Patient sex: M
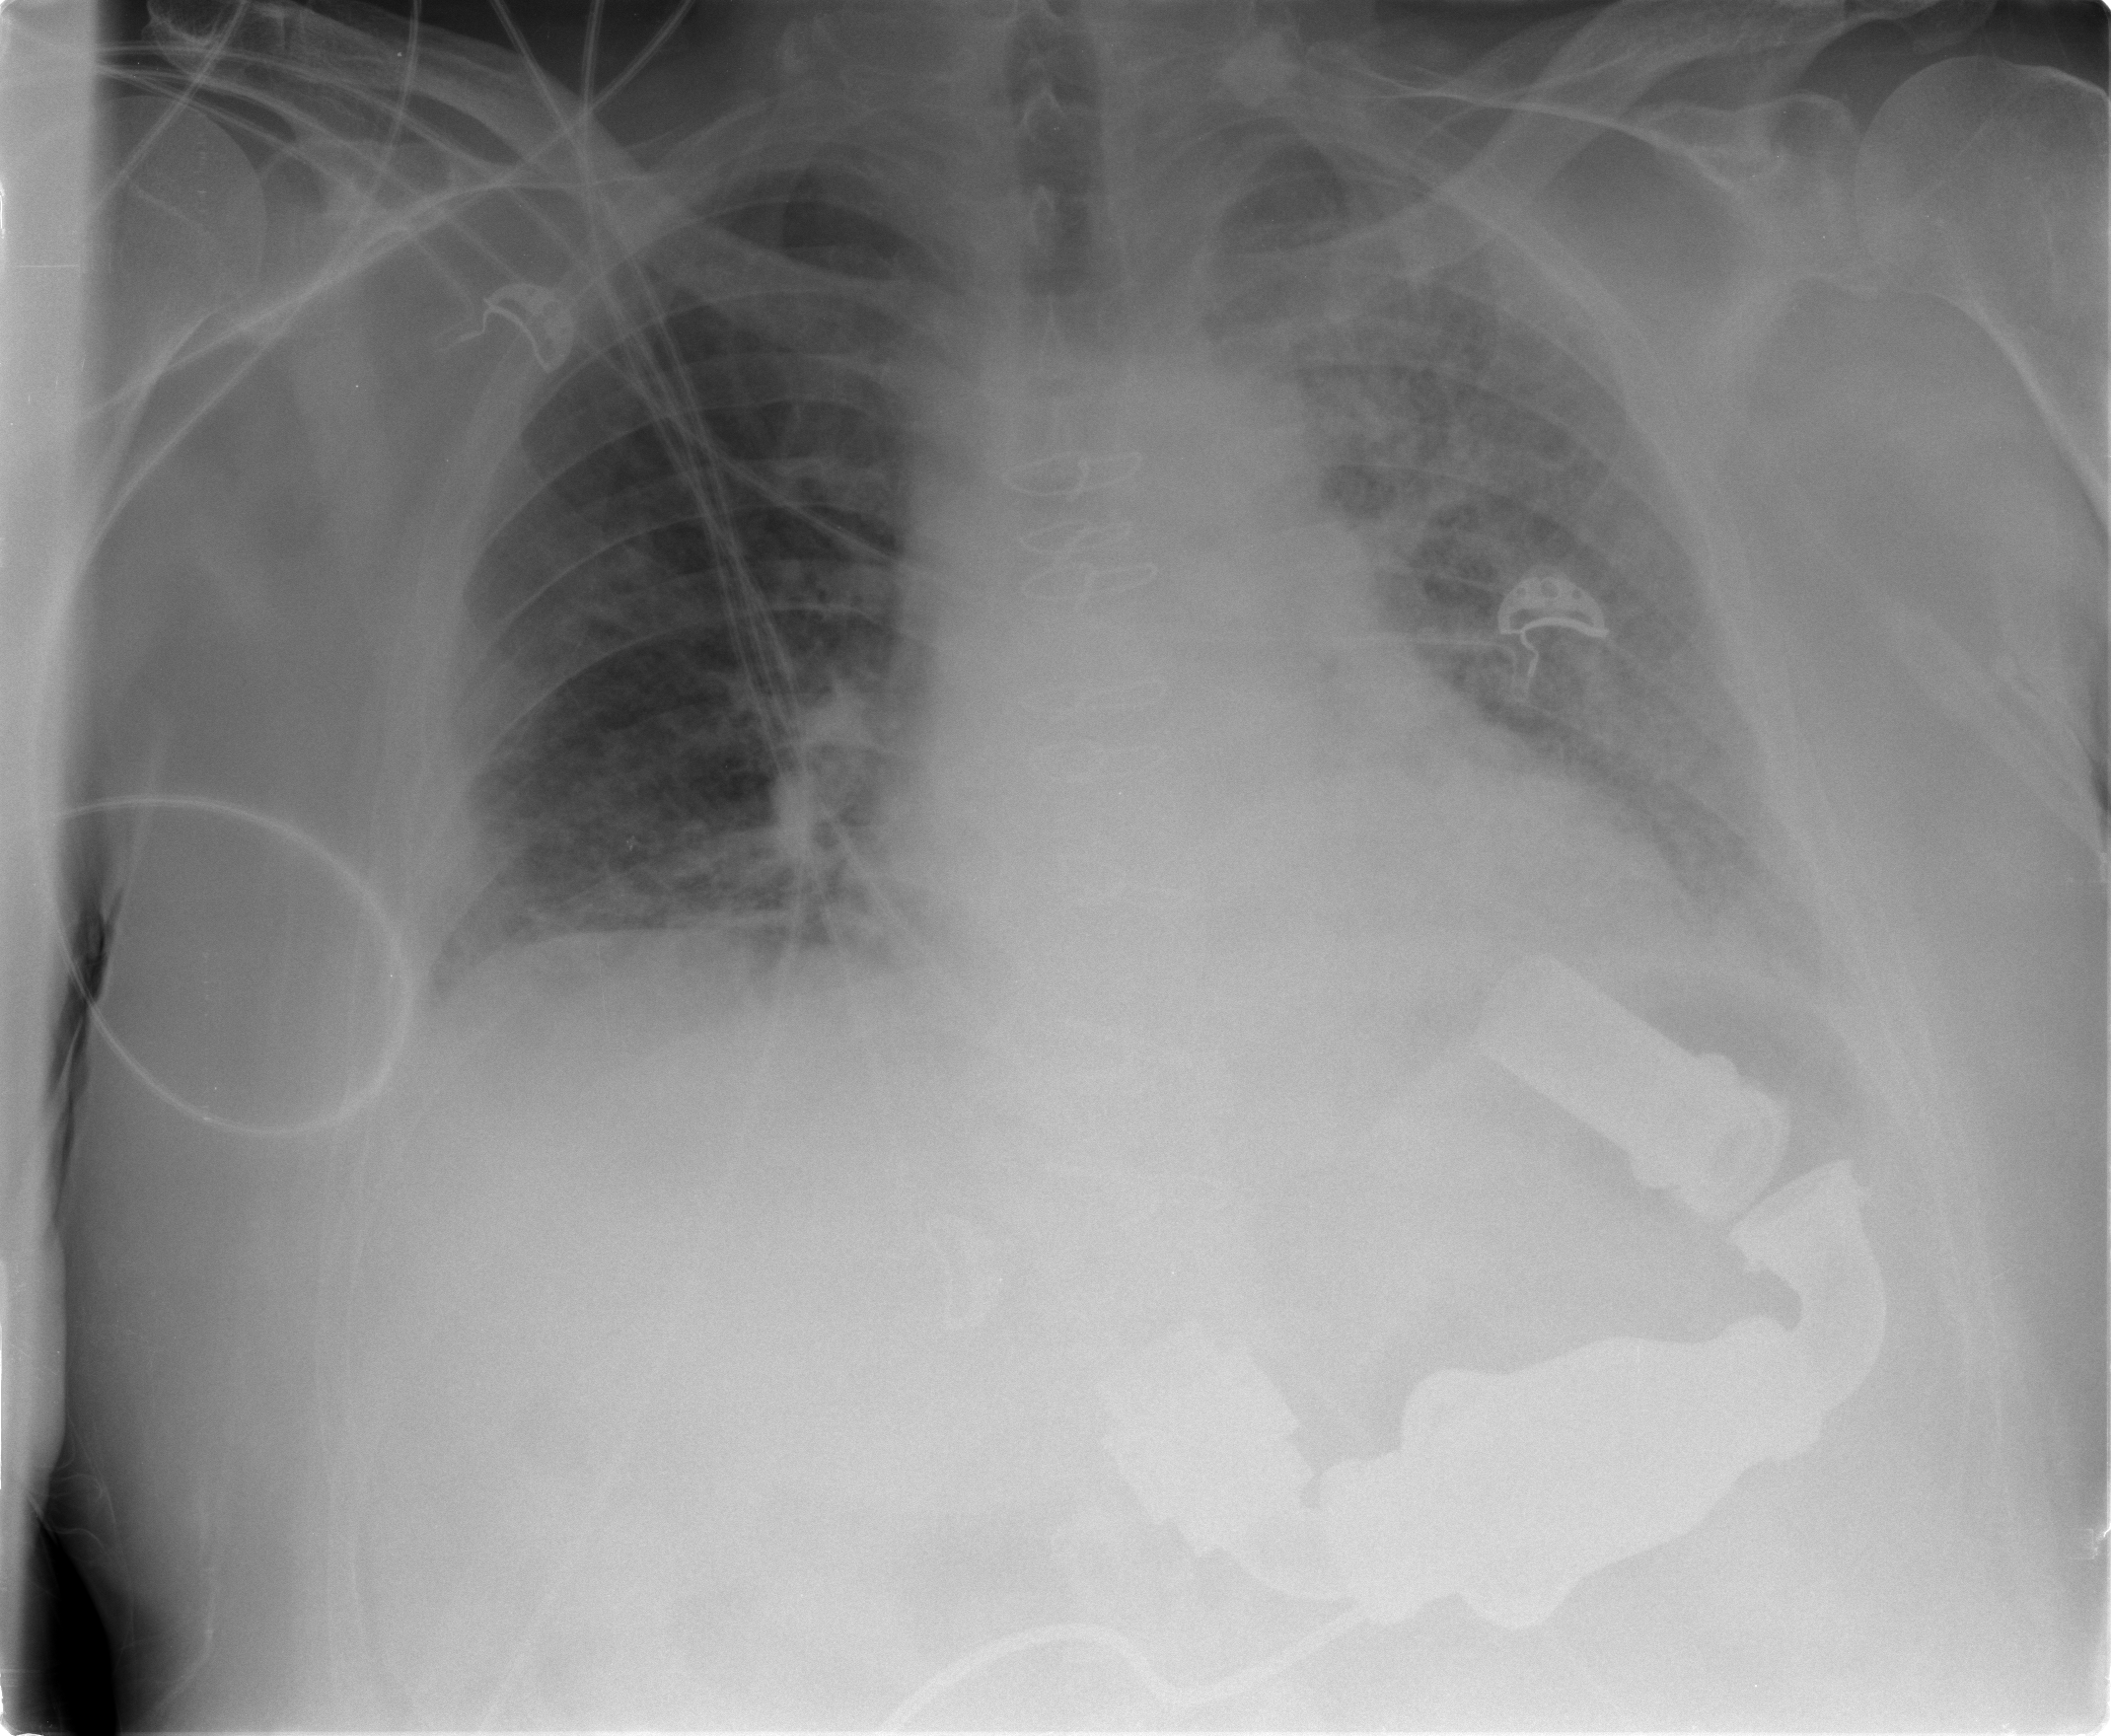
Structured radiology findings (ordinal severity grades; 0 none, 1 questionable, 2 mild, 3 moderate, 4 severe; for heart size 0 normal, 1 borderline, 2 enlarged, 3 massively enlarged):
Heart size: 2
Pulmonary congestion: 2
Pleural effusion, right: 1
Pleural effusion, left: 1
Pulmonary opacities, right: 2
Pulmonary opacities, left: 4
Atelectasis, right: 2
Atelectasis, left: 2